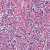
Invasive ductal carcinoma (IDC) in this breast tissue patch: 1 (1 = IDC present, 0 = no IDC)